Field crop: maize
Growth stage: 2
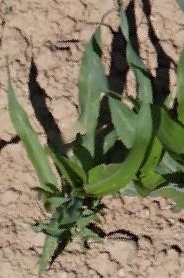
Species: maize